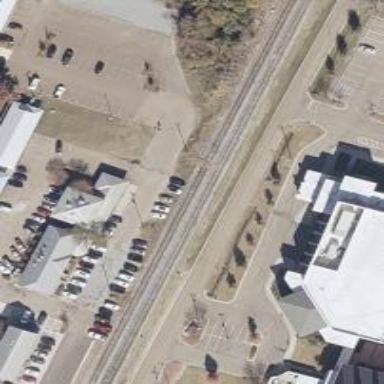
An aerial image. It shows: Railway service station.